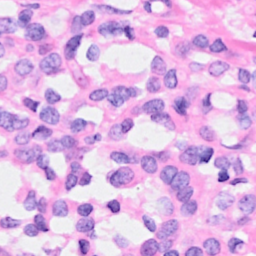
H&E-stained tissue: Breast